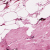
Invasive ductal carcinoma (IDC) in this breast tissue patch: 0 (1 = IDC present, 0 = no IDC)